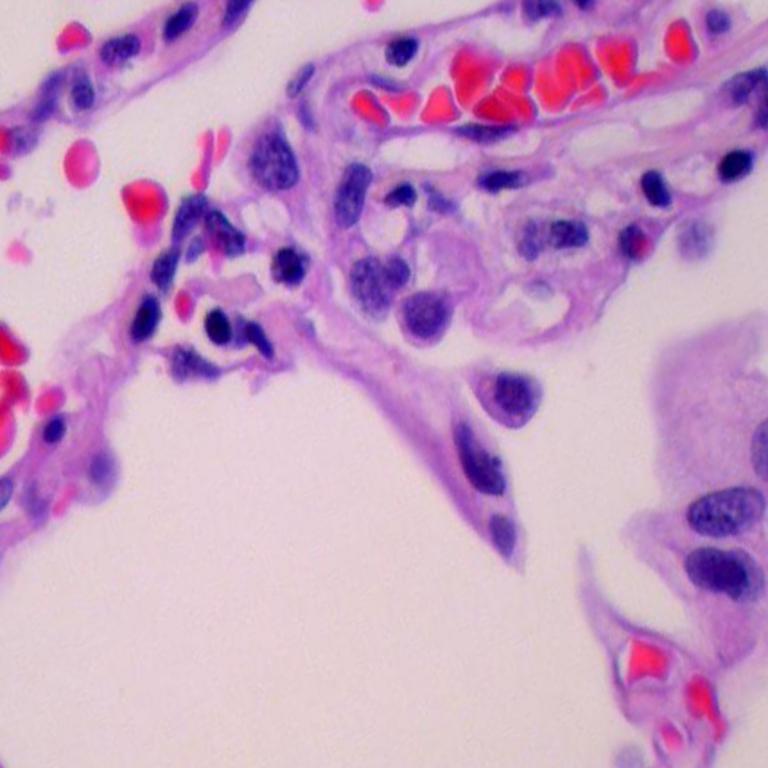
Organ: lung
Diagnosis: benign